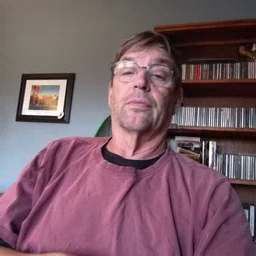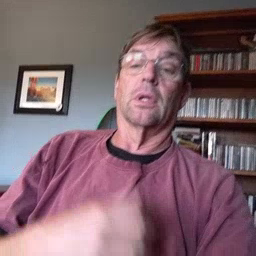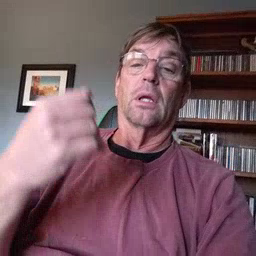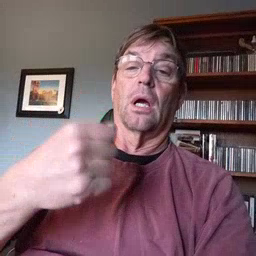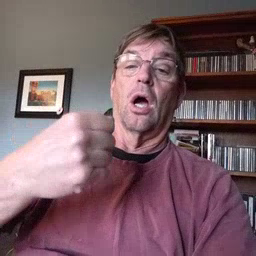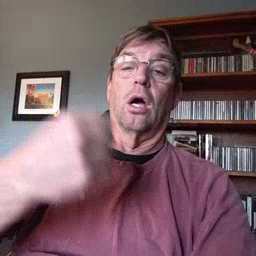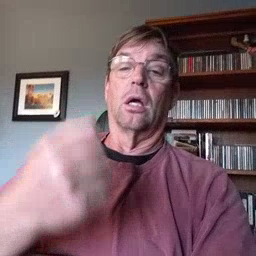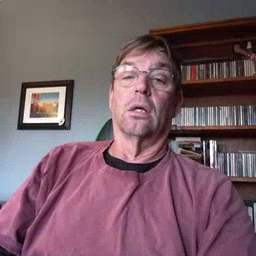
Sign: car